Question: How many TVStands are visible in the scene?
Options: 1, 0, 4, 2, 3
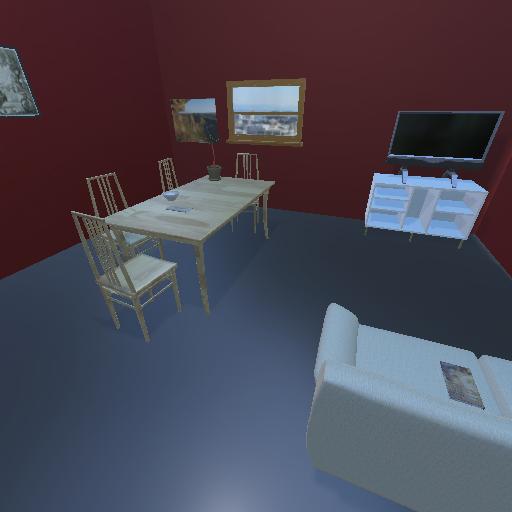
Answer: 1